I will show an image sequence of human cooking. I have annotated the images with numbered circles. Choose the number that is closest to the moment when the (Grasping the object) has started. You are a five-time world champion in this game. Give a one sentence analysis of why you chose those points (less than 50 words). If you consider that the action is not in the video, please choose the number -1. Provide your answer at the end in a json file of this format: {"points": []}
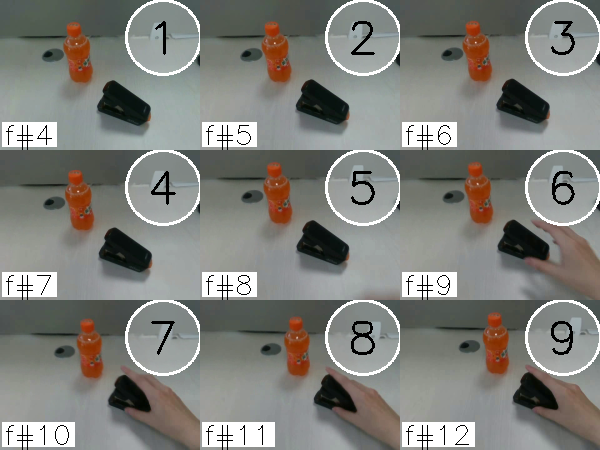
Frame 8 shows the clearest moment of hand-object contact.
{"points": [8]}